Question: This is a screenshot of my data frame. The data frame is long (each row included multiple measurements for each patient_id). The number of repeated measurement (rows) is different for each patient_id. In R software, I want to generate a new date variable as each date (in order) minus the first date and save it as days.

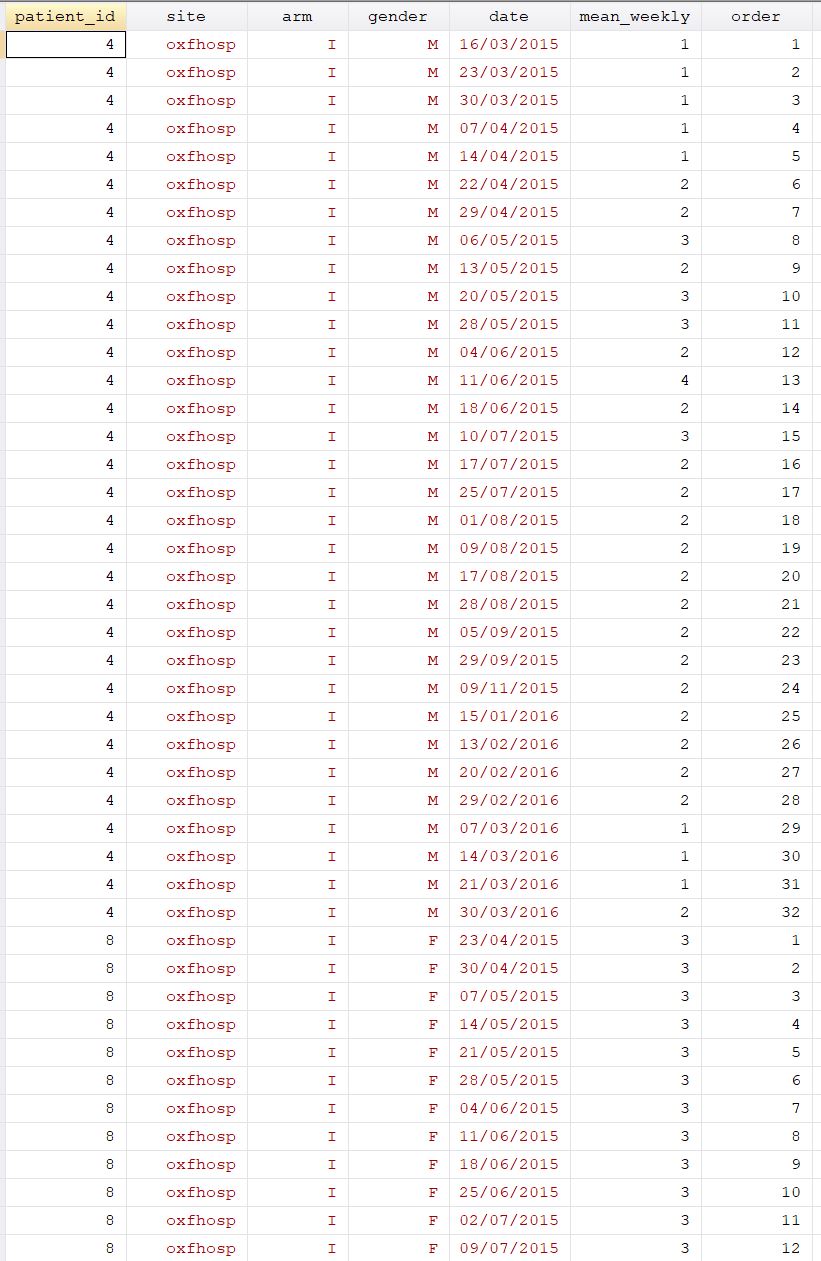
Answer: Using dplyr you should group by id and then mutate to add a the new column as follow.
'''
library(tidyverse)
# example data frame (always dput a simple piece of your data)
df <- structure(list(patient_id = c(1L, 2L, 2L, 2L, 1L, 1L, 2L, 1L,
2L, 2L), date = structure(c(17600, 17601, 17602, 17603, 17604,
17605, 17606, 17607, 17608, 17609), class = "Date")), class = "data.frame",
row.names = c(NA, -10L))
'''
The key is to store your date variable as a date object in your data frame, this way you can do arithmetic with it. To convert your date variable you can use 'as_date' function from the 'lubridate' package.
'''
df %>%
group_by(patient_id) %>% # group by patient
mutate(days_since_first_time = date - min(date)) %>%
arrange(patient_id, date)
# this is the output
patient_id date days_since_first_time
1 2018-03-10 0
1 2018-03-14 4
1 2018-03-18 8
2 2018-03-11 0
2 2018-03-12 1
2 2018-03-13 2
2 2018-03-15 4
2 2018-03-16 5
2 2018-03-17 6
2 2018-03-19 8
'''